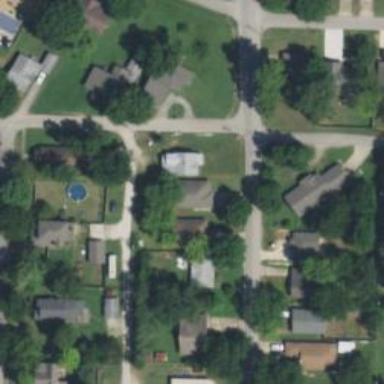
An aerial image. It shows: Residential road.